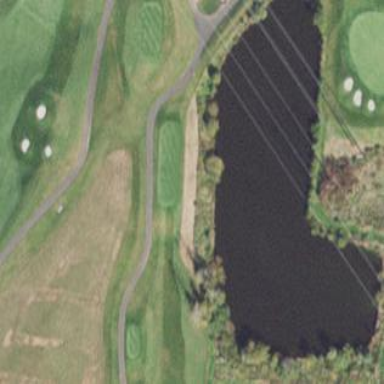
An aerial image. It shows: Pond on golf course designated as lateral water hazard.